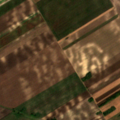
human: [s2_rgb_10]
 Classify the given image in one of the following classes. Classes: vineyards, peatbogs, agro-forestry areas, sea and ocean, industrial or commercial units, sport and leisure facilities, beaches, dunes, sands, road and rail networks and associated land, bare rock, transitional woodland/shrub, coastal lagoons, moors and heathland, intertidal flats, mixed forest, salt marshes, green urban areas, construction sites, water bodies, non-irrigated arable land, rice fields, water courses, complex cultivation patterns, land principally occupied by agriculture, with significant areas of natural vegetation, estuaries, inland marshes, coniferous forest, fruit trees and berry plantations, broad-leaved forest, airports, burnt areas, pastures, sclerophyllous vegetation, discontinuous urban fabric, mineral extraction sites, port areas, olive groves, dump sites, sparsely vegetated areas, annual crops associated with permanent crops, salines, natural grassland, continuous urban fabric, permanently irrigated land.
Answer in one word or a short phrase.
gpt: non-irrigated arable land